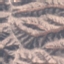
Land use / land cover class: HerbaceousVegetation